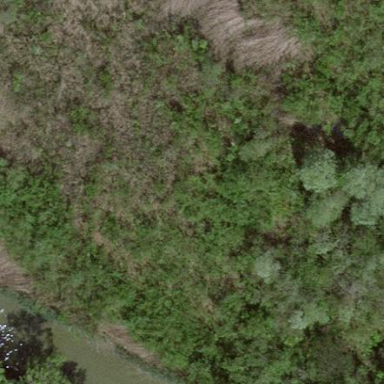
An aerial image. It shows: Patch of scrub vegetation.